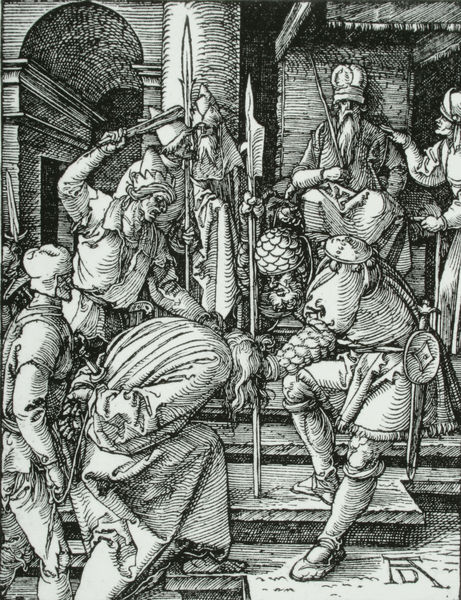
Titel: Kleine Passion - Christus vor Annas
Künstler: Albrecht Dürer
Standort: viele Standorte
Institution: Seriendruck
Schlagwörter: kampf, kopf, mann, schatten, umhang, weiß, menschen, grau, haar, hintergrund, hut, hüte, licht, männer, raum, schwarz, säule, säulen, zeichnung, zimmer, gürtel, fest, bart, gericht, mütze, richter, architektur, bibel, enthauptung, falten, haupt, henker, hinrichtung, johannes, vollbart, signatur, gewand, haare, sitzend, gewänder, gebeugt, krone, renaissance, stock, fesseln, kopfbedeckung, holzschnitt, schrift, bogen, schuhe, hosen, kette, grafik, linien, rundbogen, gewalt, treppe, könig, lanze, soldaten, thron, stufen, ad, tor, bögen, penis, keller, schild, gewölbe, fuss, palast, torbogen, seil, druck, schwarz weiss, monogramm, stich, gefangennahme, knüppel, schwert, buchstaben, schlag, soldat, waffe, holzdruck, helm, pilatus, ritter, rüstung, wappen, gefängnis, christus, jesus, jesus christus, axt, mittelalter, krieger, schwart, gebückt, wächter, baldachin, lanzen, ritterrüstung, speer, speere, dürer, gefangener, kupferstich, keule, schlagen, neigen, knecht, fessel, pontius pilatus, urteil, albrecht, albrecht dürer, spiess, folter, marter, passion, gefesselt, kettenhemd, baldachim, geisselung, schergen, barg, helebarde, geschlagen, schlage, bestrafung, meisterstich, geißeln, söding, bustabe, gegeisselt, geprügelt, lanzs, pilatur, execution, soldatedn